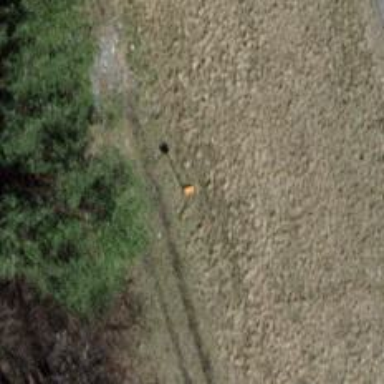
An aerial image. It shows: Aerial marker.